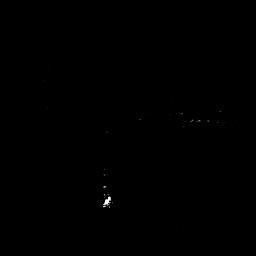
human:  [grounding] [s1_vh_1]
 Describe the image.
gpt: In the satellite image, there is  <ref>1 small ship </ref> <box>[[38, 75, 44, 81, 0]]</box> located at bottom.